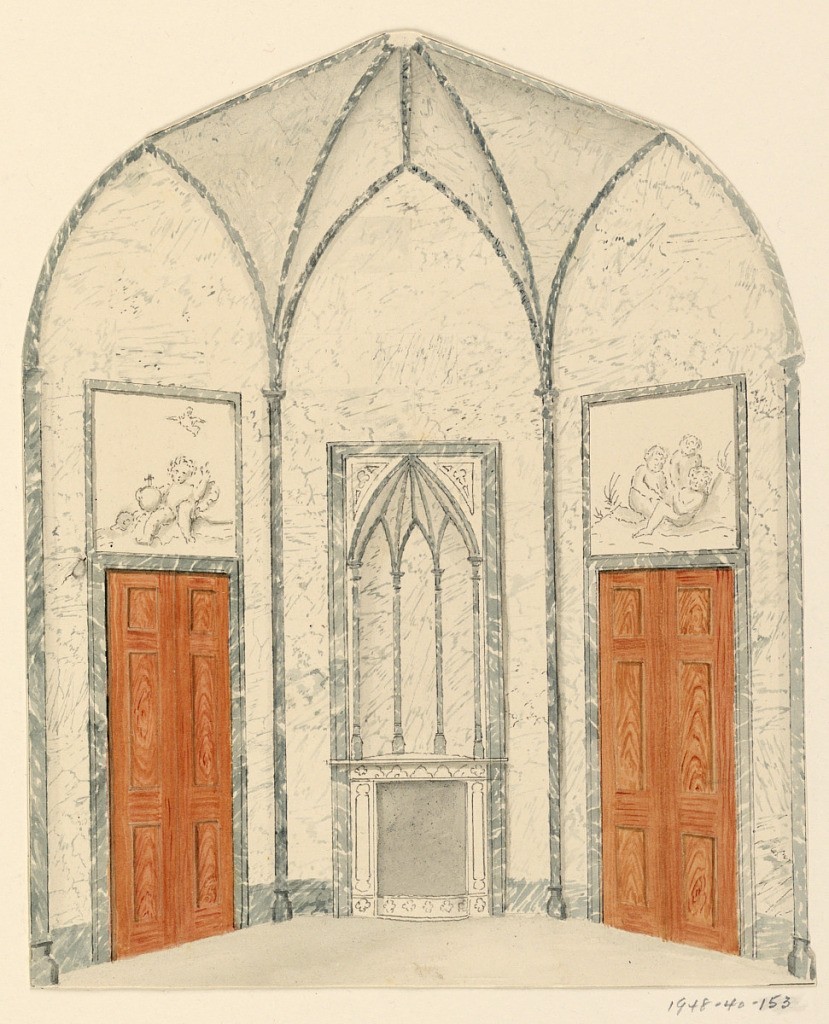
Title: One end of an Octagonal Room in Gothic style
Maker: Frederick Crace, English, 1779–1859
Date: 1815–22
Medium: Graphite, pen and black ink, gray and rust-colored wash on wove paper.
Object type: Drawing
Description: Elevation of a marbelized room in Gothic style, fireplace in center section, wooden doors at left and right.